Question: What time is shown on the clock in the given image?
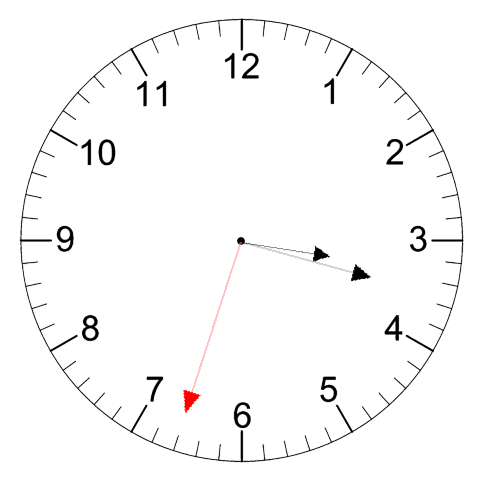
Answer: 03:17:33